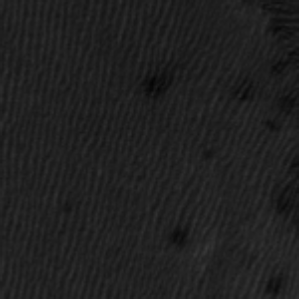
Label: frost